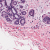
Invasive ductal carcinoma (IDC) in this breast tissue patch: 0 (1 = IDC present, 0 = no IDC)